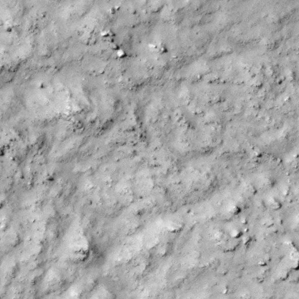
Label: non_frost